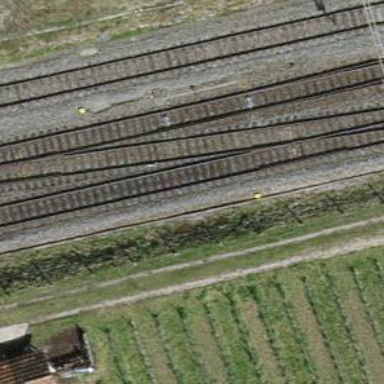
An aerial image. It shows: Railway with electrified contact lines.